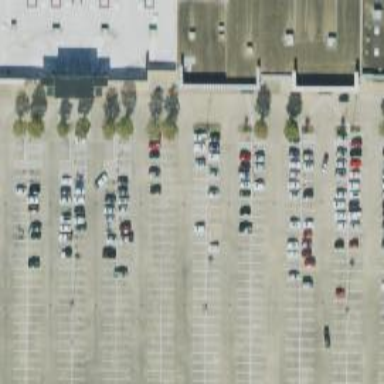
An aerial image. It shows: Parking space.